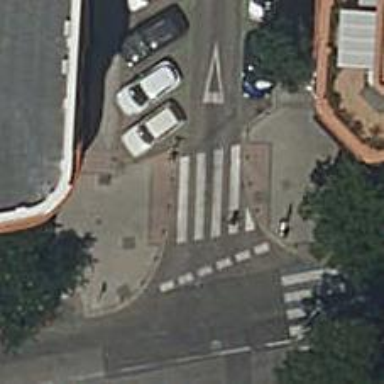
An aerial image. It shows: Uncontrolled crossing on the road.